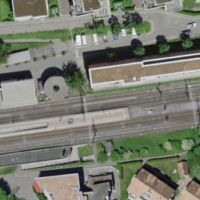
EUNIS habitat code: 57
Species observed at this site:
Phaneroptera nana
Ruspolia nitidula
Gomphocerippus rufus